Field crop: maize
Growth stage: 2
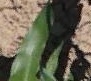
Species: maize